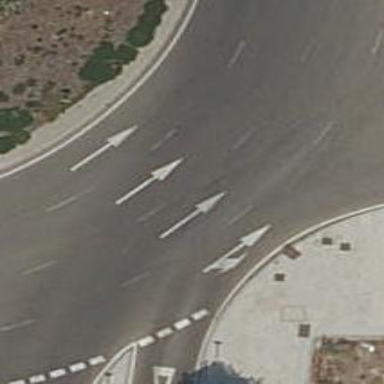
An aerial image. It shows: Residential road that intersects with roundabout.